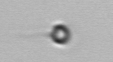
Label: flagellate